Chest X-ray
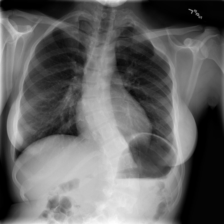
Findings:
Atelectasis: negative
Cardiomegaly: negative
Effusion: negative
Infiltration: negative
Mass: negative
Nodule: negative
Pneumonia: negative
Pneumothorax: negative
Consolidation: negative
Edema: negative
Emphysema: negative
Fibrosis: negative
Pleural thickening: negative
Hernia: negative